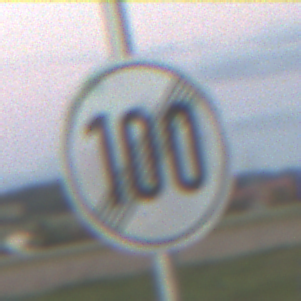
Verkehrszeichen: EndeGeschwindigkeit100
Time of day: SunriseSunset
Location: Outdoor (Nature)
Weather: PartlyCloudy
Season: NotSpecified
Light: Natural